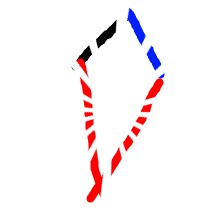
Shape: kite